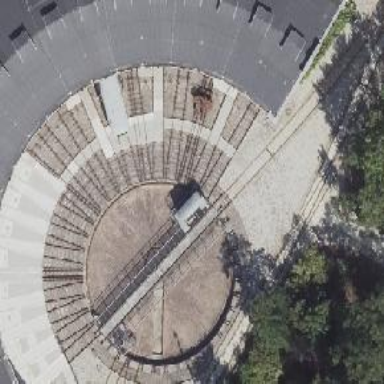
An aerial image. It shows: Preserved historic railway yard with rail tracks.